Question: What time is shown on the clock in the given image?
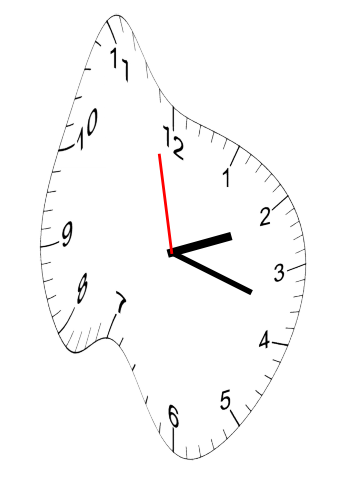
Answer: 02:17:58